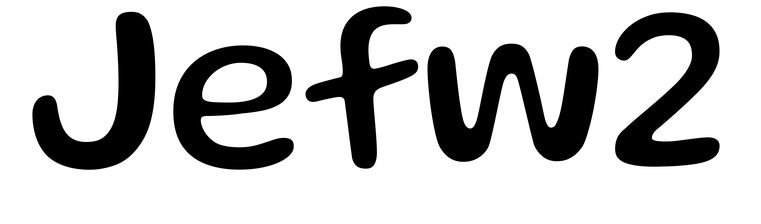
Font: Gluten_Regular